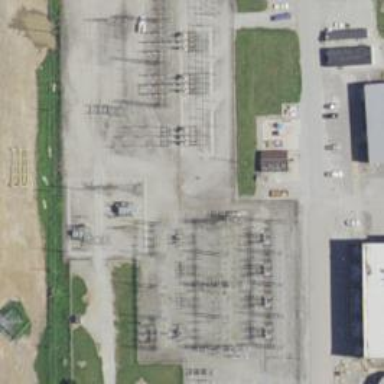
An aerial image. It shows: Switch used for power control.